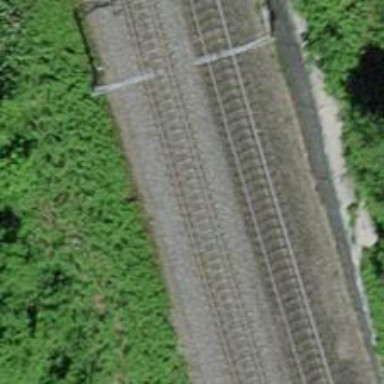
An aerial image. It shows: Railway track with contact lines for electrification.